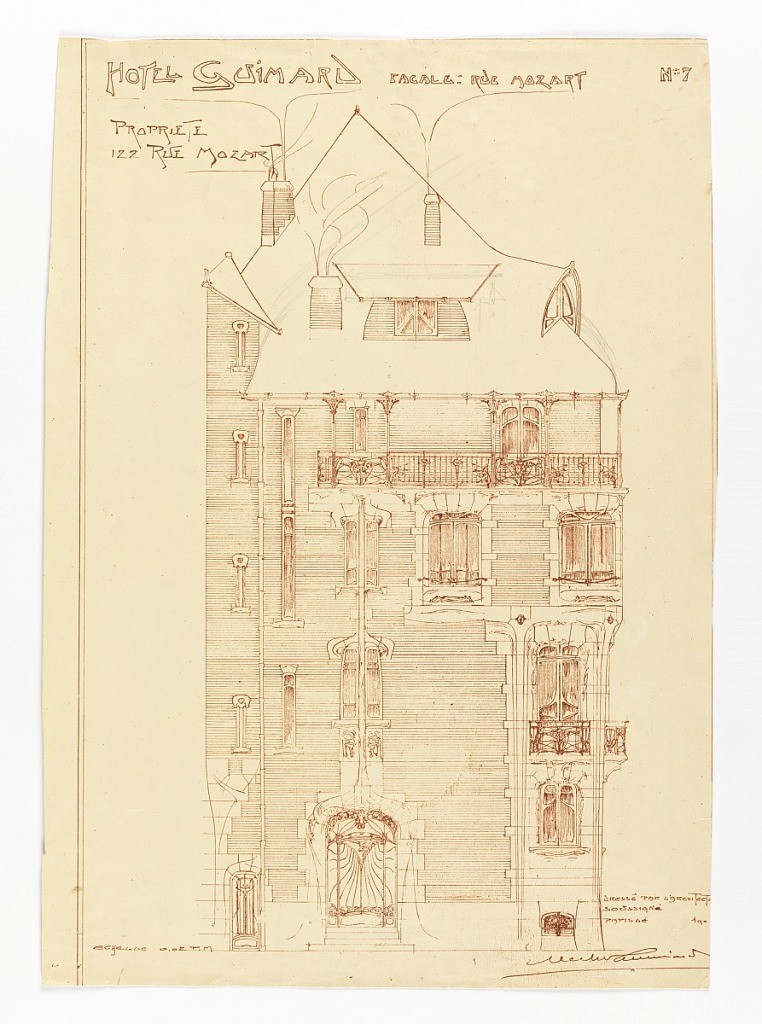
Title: No. 7, Facade Elevation of Hotel Guimard, 122 Rue Mozart, Paris
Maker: Hector Guimard, French, 1867–1942
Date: ca. 1910
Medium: Photographic print on sensitized paper
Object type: Print
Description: View of the elevation of the  facade of the house of Hector Guimard on rue Mozart. Constructed of brick with limestone trim and cast bronze balconies. Inscribed at top and signed in lower right corner.